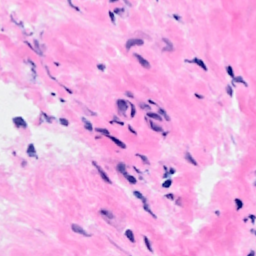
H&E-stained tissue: Breast